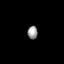
Tissue: lung
Cell type: Epithelial cells
Senescence score: 0.1996
Nuclear area (px): 133
Mean DAPI intensity: 147.917